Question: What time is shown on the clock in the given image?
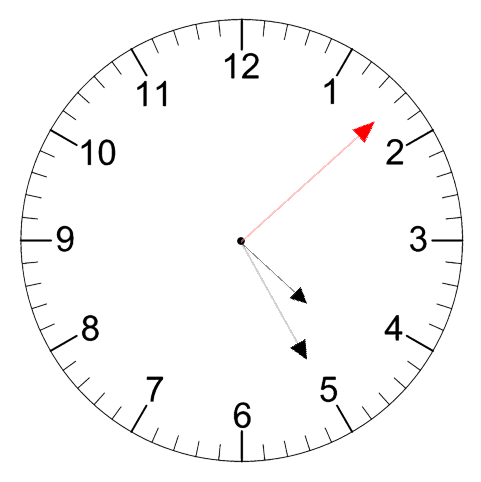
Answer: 04:25:08